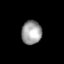
Tissue: lung
Cell type: T cells
Senescence score: 0.2186
Nuclear area (px): 469
Mean DAPI intensity: 158.275